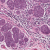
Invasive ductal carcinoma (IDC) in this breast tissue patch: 0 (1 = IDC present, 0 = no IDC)